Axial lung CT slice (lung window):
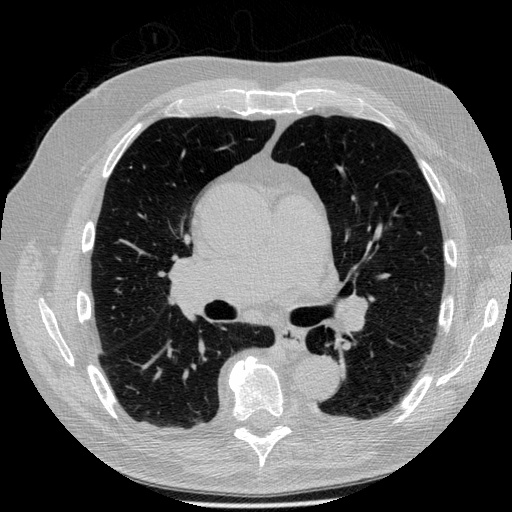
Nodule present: no